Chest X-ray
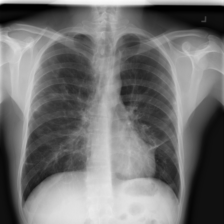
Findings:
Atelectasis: positive
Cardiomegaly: negative
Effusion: negative
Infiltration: negative
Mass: negative
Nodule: negative
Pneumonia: negative
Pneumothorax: negative
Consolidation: negative
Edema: negative
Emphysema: negative
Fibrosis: negative
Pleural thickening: negative
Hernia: negative